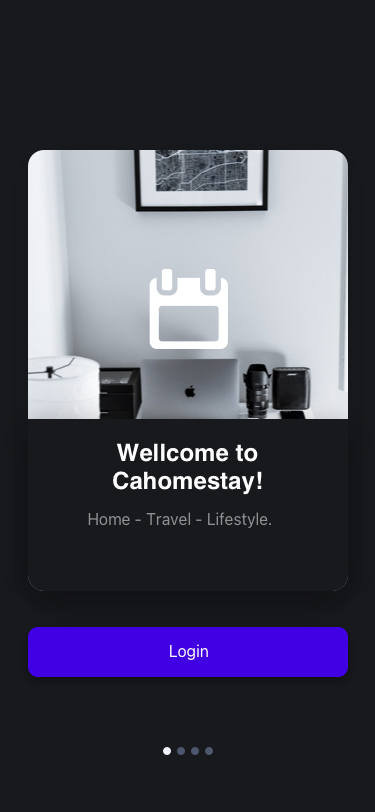
Text in this UI design:
Wellcome to Cahomestay!
Login